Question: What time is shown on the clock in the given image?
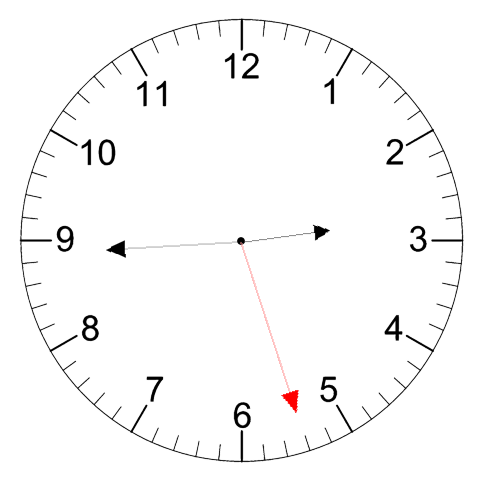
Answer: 02:44:27